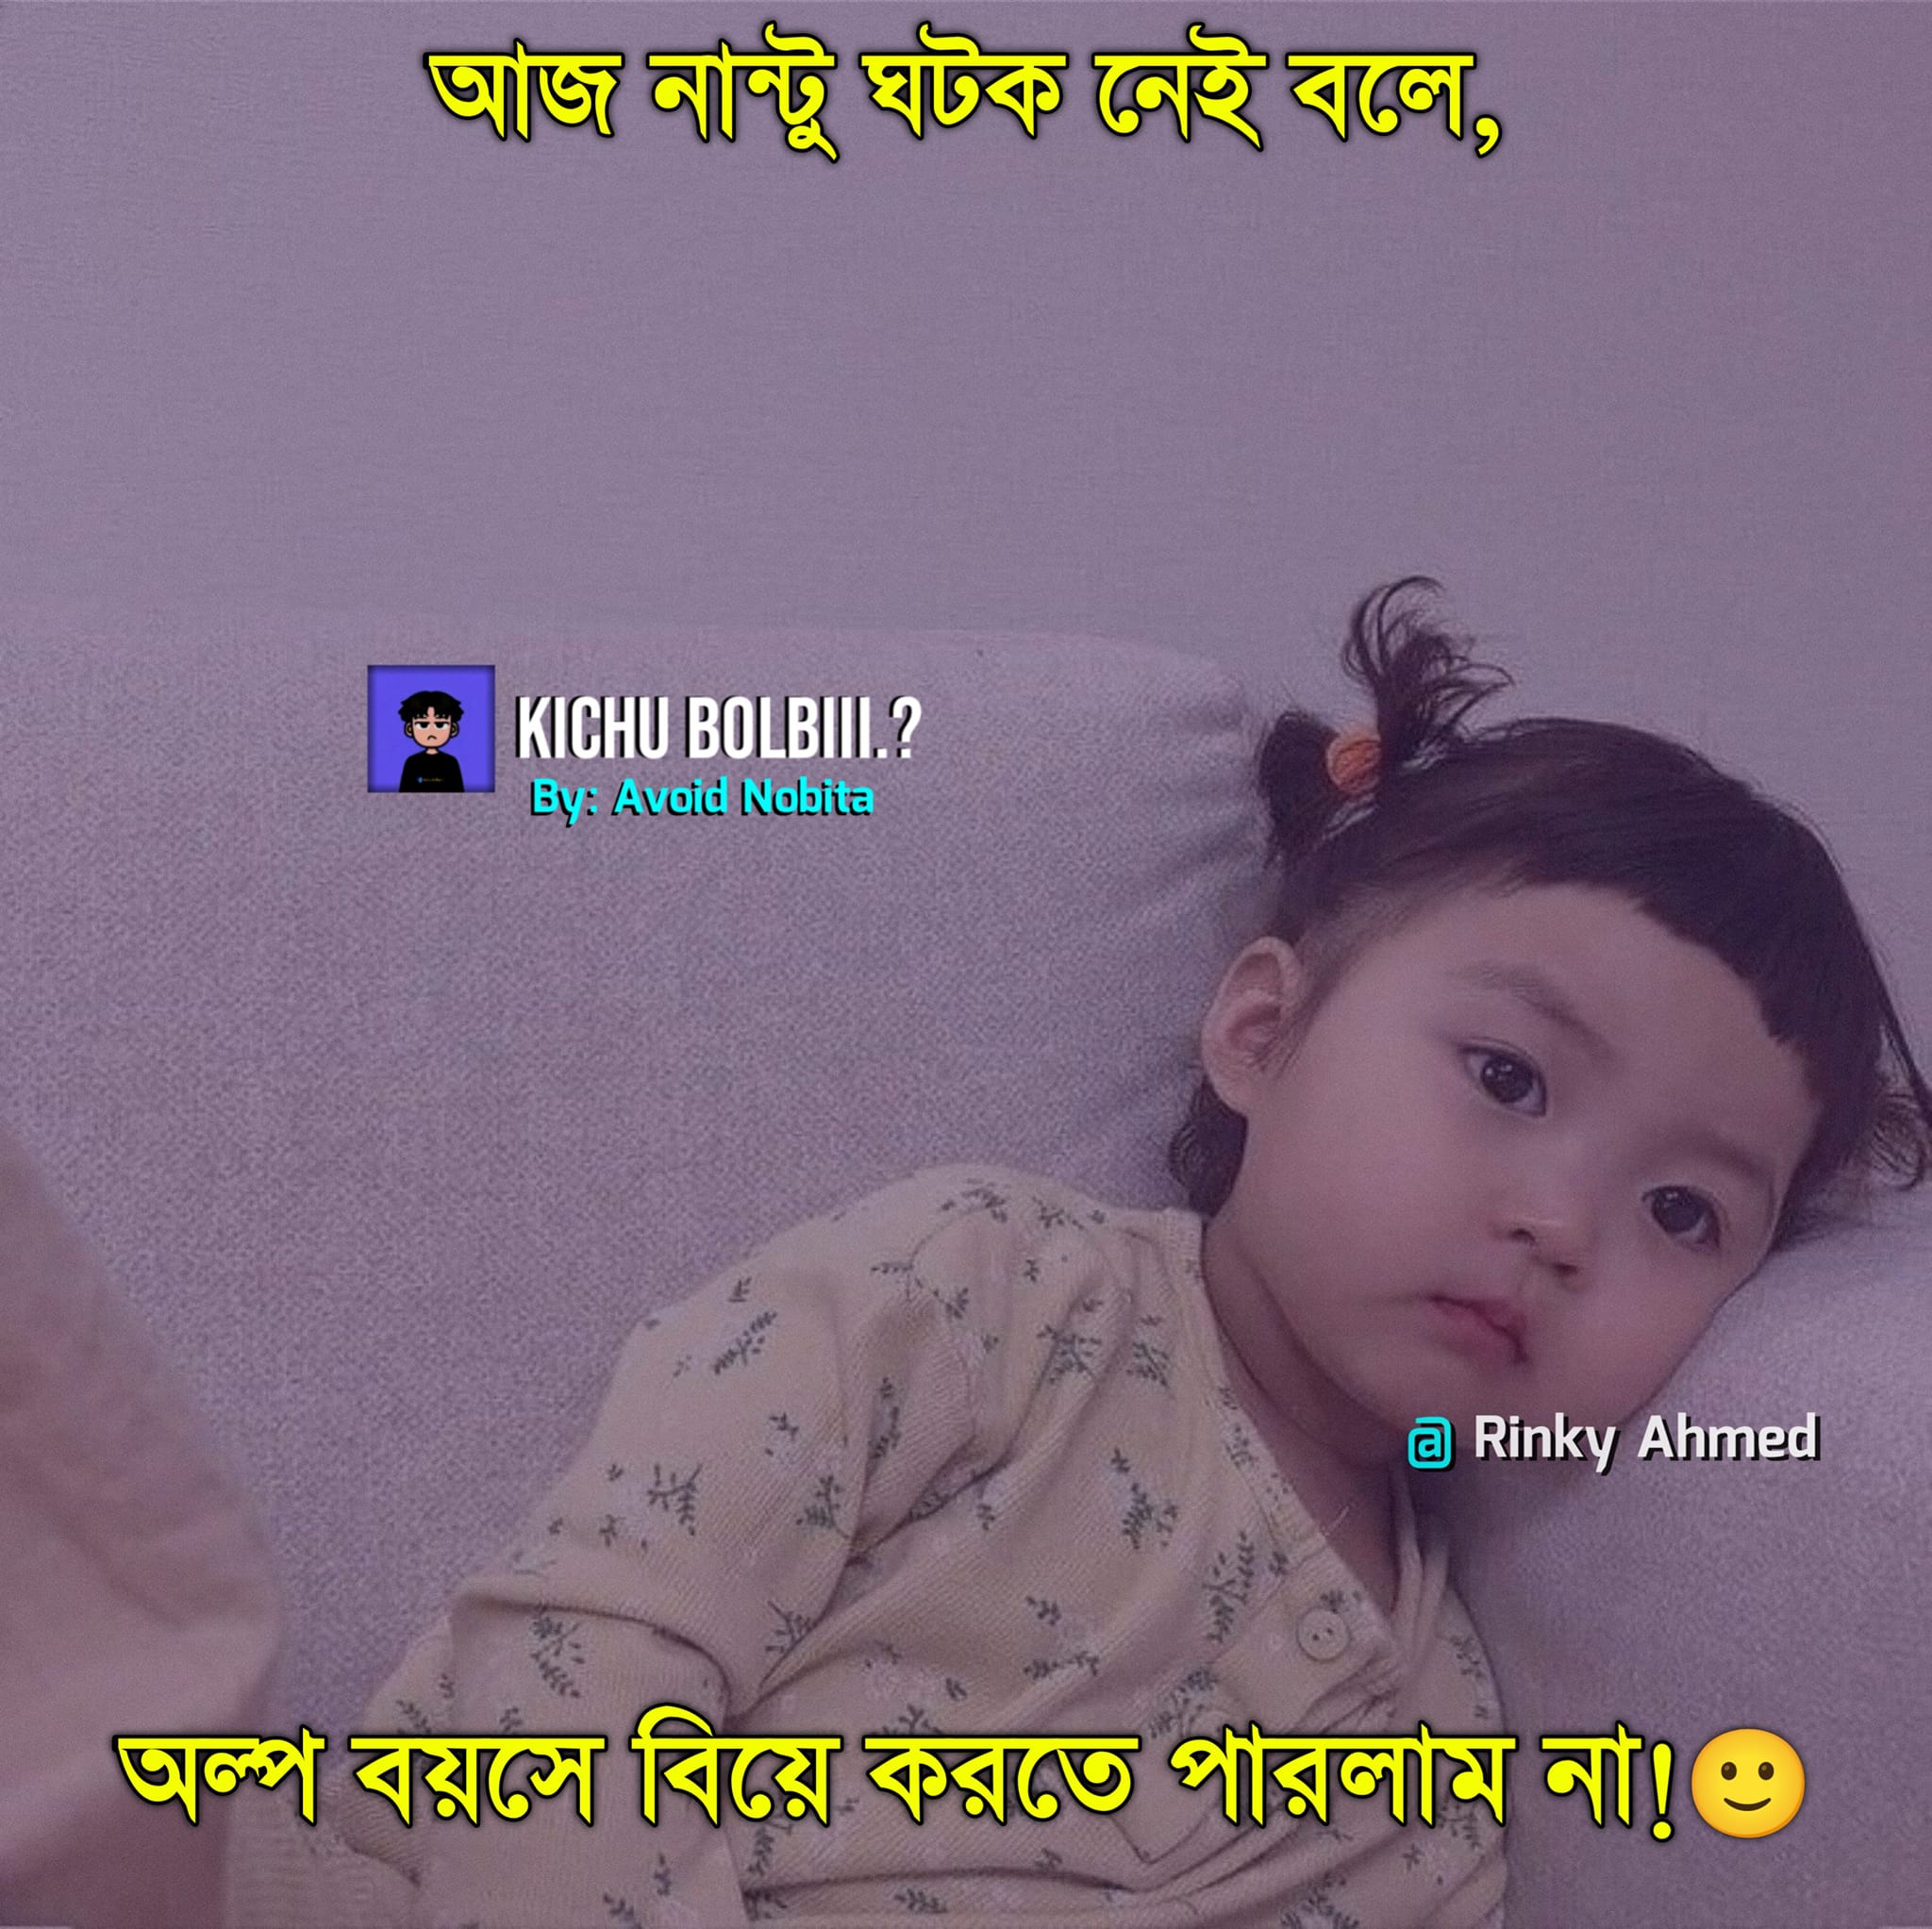
Text: আজ নান্টু ঘটক নেই বলে অল্প বয়সে বিয়ে করতে পারলাম না
Label: Non Hate